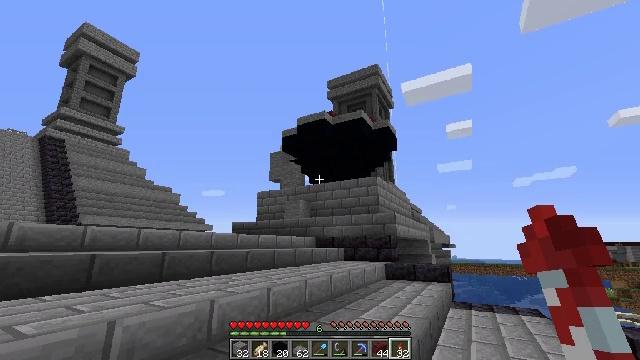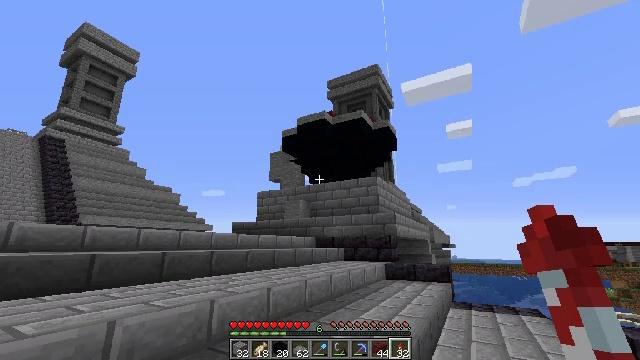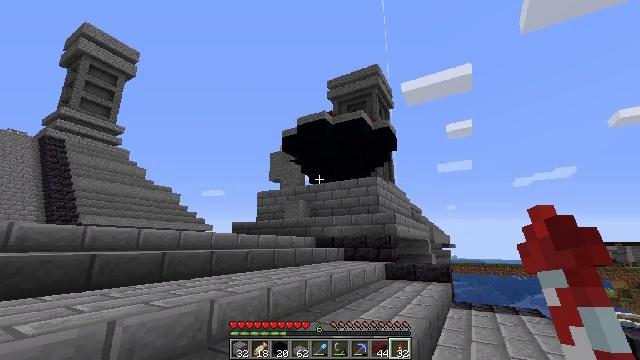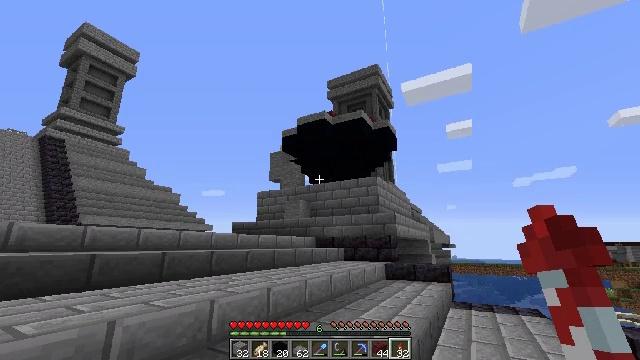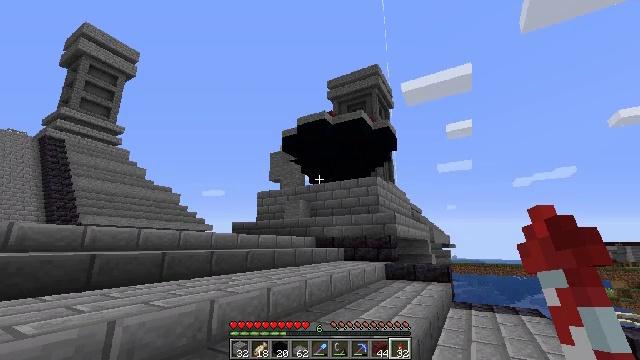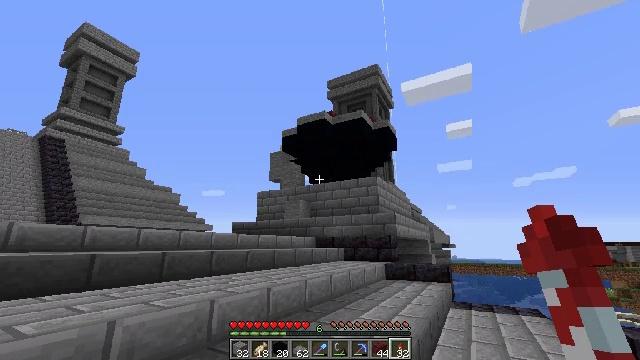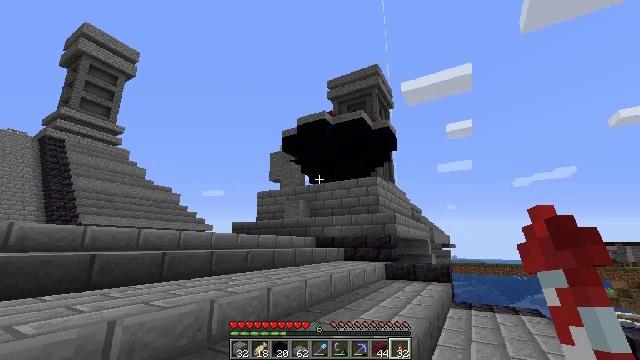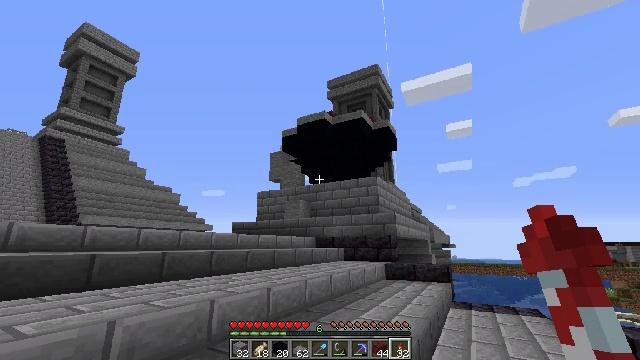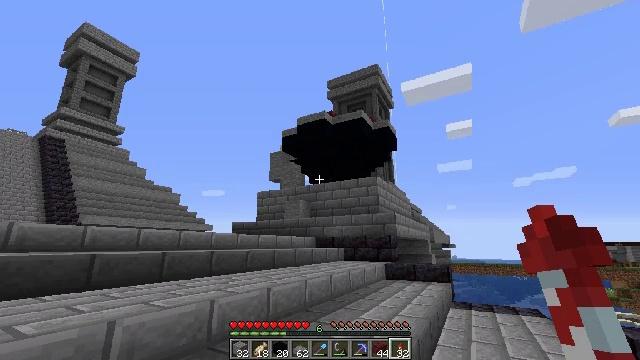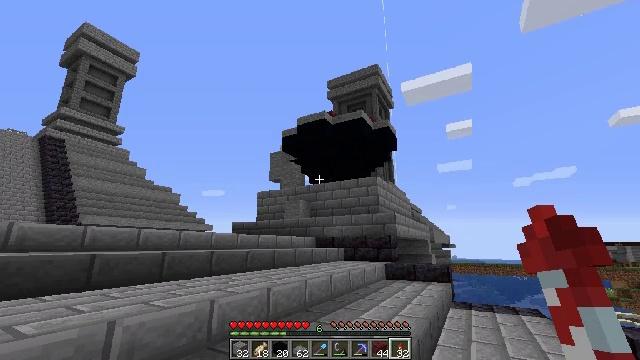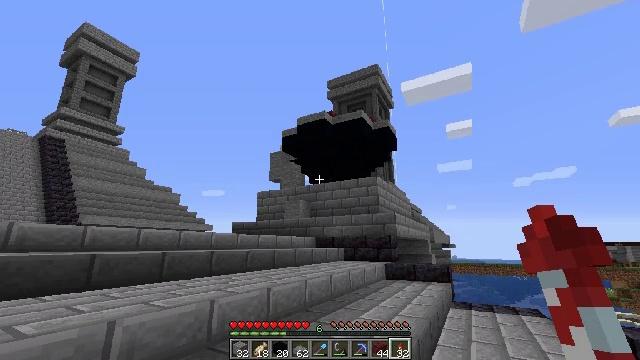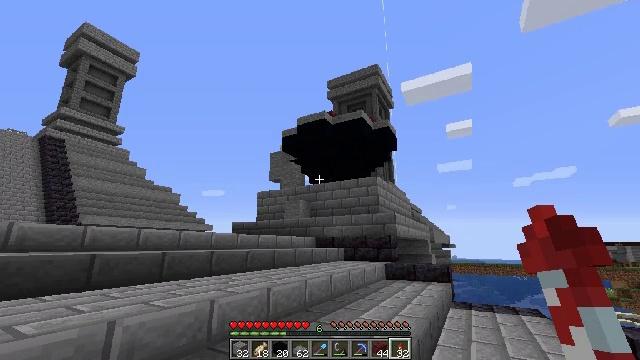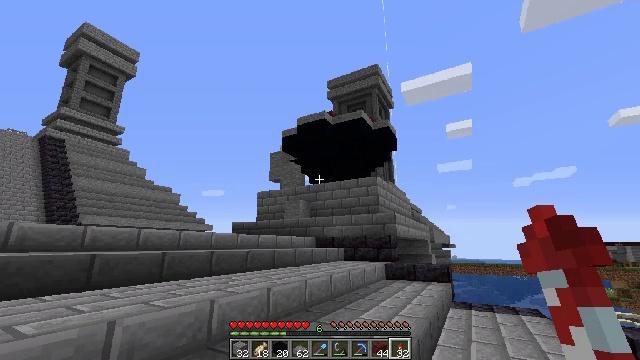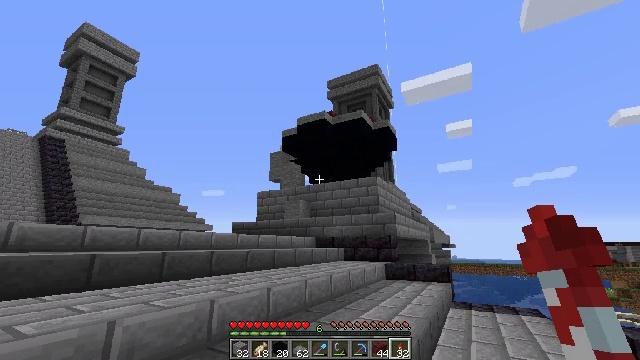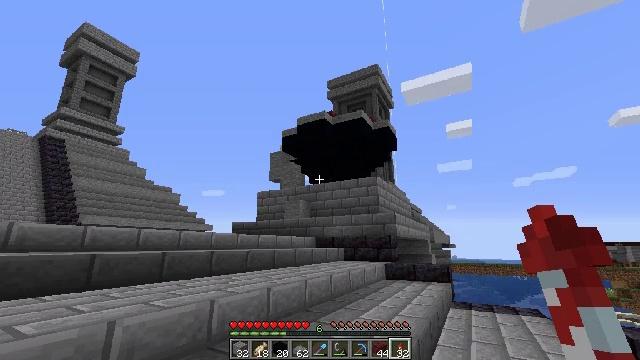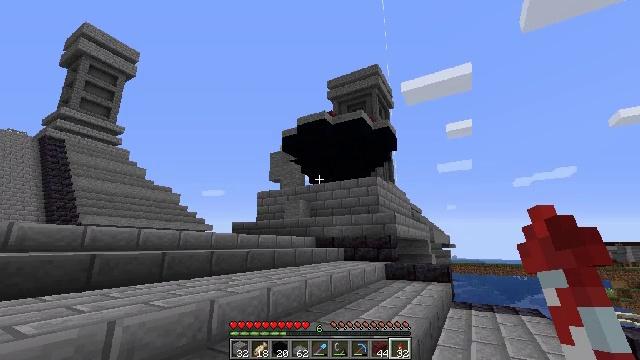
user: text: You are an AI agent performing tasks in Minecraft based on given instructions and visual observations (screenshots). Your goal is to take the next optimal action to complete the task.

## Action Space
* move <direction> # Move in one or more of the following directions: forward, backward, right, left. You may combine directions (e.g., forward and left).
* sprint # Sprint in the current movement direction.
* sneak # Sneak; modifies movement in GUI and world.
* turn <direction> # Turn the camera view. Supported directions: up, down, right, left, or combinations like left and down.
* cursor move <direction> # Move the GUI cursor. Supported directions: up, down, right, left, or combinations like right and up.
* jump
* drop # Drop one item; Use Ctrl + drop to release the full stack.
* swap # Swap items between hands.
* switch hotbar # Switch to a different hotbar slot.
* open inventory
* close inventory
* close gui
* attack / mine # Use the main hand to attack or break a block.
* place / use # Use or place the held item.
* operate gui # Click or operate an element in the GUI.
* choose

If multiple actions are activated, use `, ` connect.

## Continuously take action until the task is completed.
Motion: motion action
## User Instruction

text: Open the crafting table to craft white concrete powder.
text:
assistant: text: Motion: no_op
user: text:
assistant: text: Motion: no_op
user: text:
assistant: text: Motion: no_op
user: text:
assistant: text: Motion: no_op
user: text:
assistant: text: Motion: no_op
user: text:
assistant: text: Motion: no_op
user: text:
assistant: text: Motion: no_op
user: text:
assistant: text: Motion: no_op
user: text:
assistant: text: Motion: no_op
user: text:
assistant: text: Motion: no_op
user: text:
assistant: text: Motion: no_op
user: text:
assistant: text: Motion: no_op
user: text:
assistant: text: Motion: no_op
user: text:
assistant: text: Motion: no_op
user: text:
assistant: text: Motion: no_op
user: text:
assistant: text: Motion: no_op
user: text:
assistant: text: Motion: no_op
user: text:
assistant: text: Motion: no_op
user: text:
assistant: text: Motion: no_op
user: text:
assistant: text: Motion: no_op
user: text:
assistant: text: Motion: no_op
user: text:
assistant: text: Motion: no_op
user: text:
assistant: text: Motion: no_op
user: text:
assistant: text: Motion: no_op
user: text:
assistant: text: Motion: no_op
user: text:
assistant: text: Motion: no_op
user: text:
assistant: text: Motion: no_op
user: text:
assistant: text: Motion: no_op
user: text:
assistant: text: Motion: no_op
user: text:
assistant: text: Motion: no_op